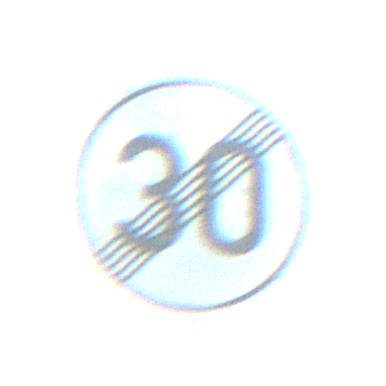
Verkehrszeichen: EndeGeschwindigkeit30
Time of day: MorningAfternoon
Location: Outdoor (Nature)
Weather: Clear
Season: NotSpecified
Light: Natural